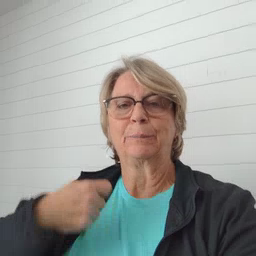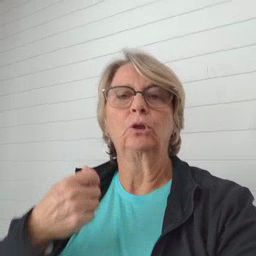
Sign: zipper